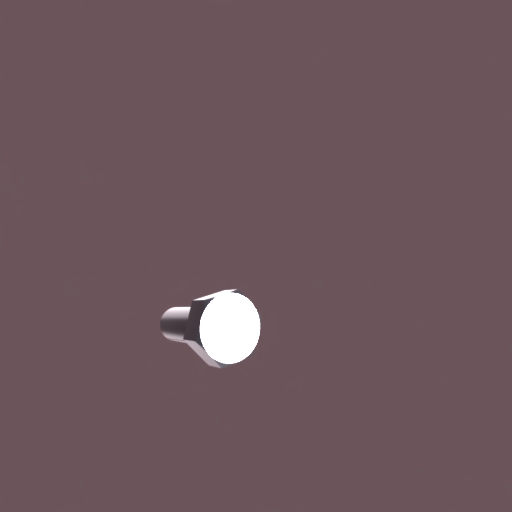
Label: bolt